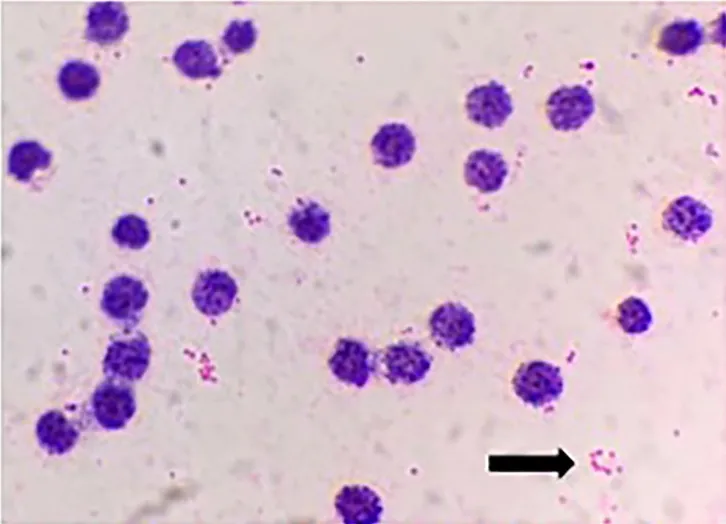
Gram stain of blood culture both showed Gram-negative coccobacilli (arrow).
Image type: pathology (gram)